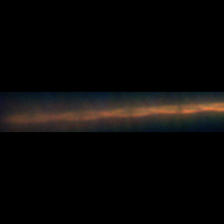
Taxon: Psuedo-nitzschia
Group: Diatoms